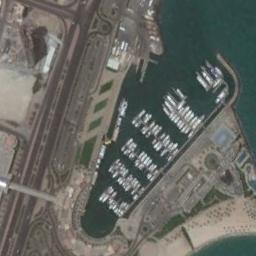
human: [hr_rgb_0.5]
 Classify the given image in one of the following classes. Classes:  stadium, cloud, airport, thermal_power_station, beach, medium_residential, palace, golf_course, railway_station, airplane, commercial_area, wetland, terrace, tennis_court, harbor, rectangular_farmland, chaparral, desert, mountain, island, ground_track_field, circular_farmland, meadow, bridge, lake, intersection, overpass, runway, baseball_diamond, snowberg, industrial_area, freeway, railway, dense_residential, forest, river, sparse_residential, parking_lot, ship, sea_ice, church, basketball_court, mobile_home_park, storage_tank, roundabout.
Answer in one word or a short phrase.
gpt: harbor